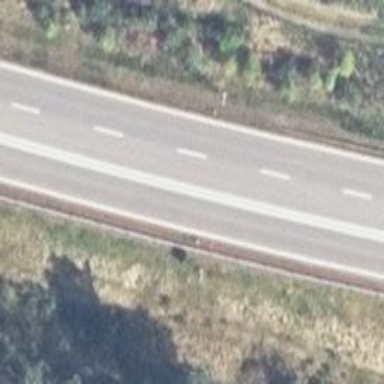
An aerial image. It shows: Asphalt motorway of trunk classification.